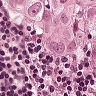
Metastatic tissue present: yes